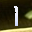
Label: 1